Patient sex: M
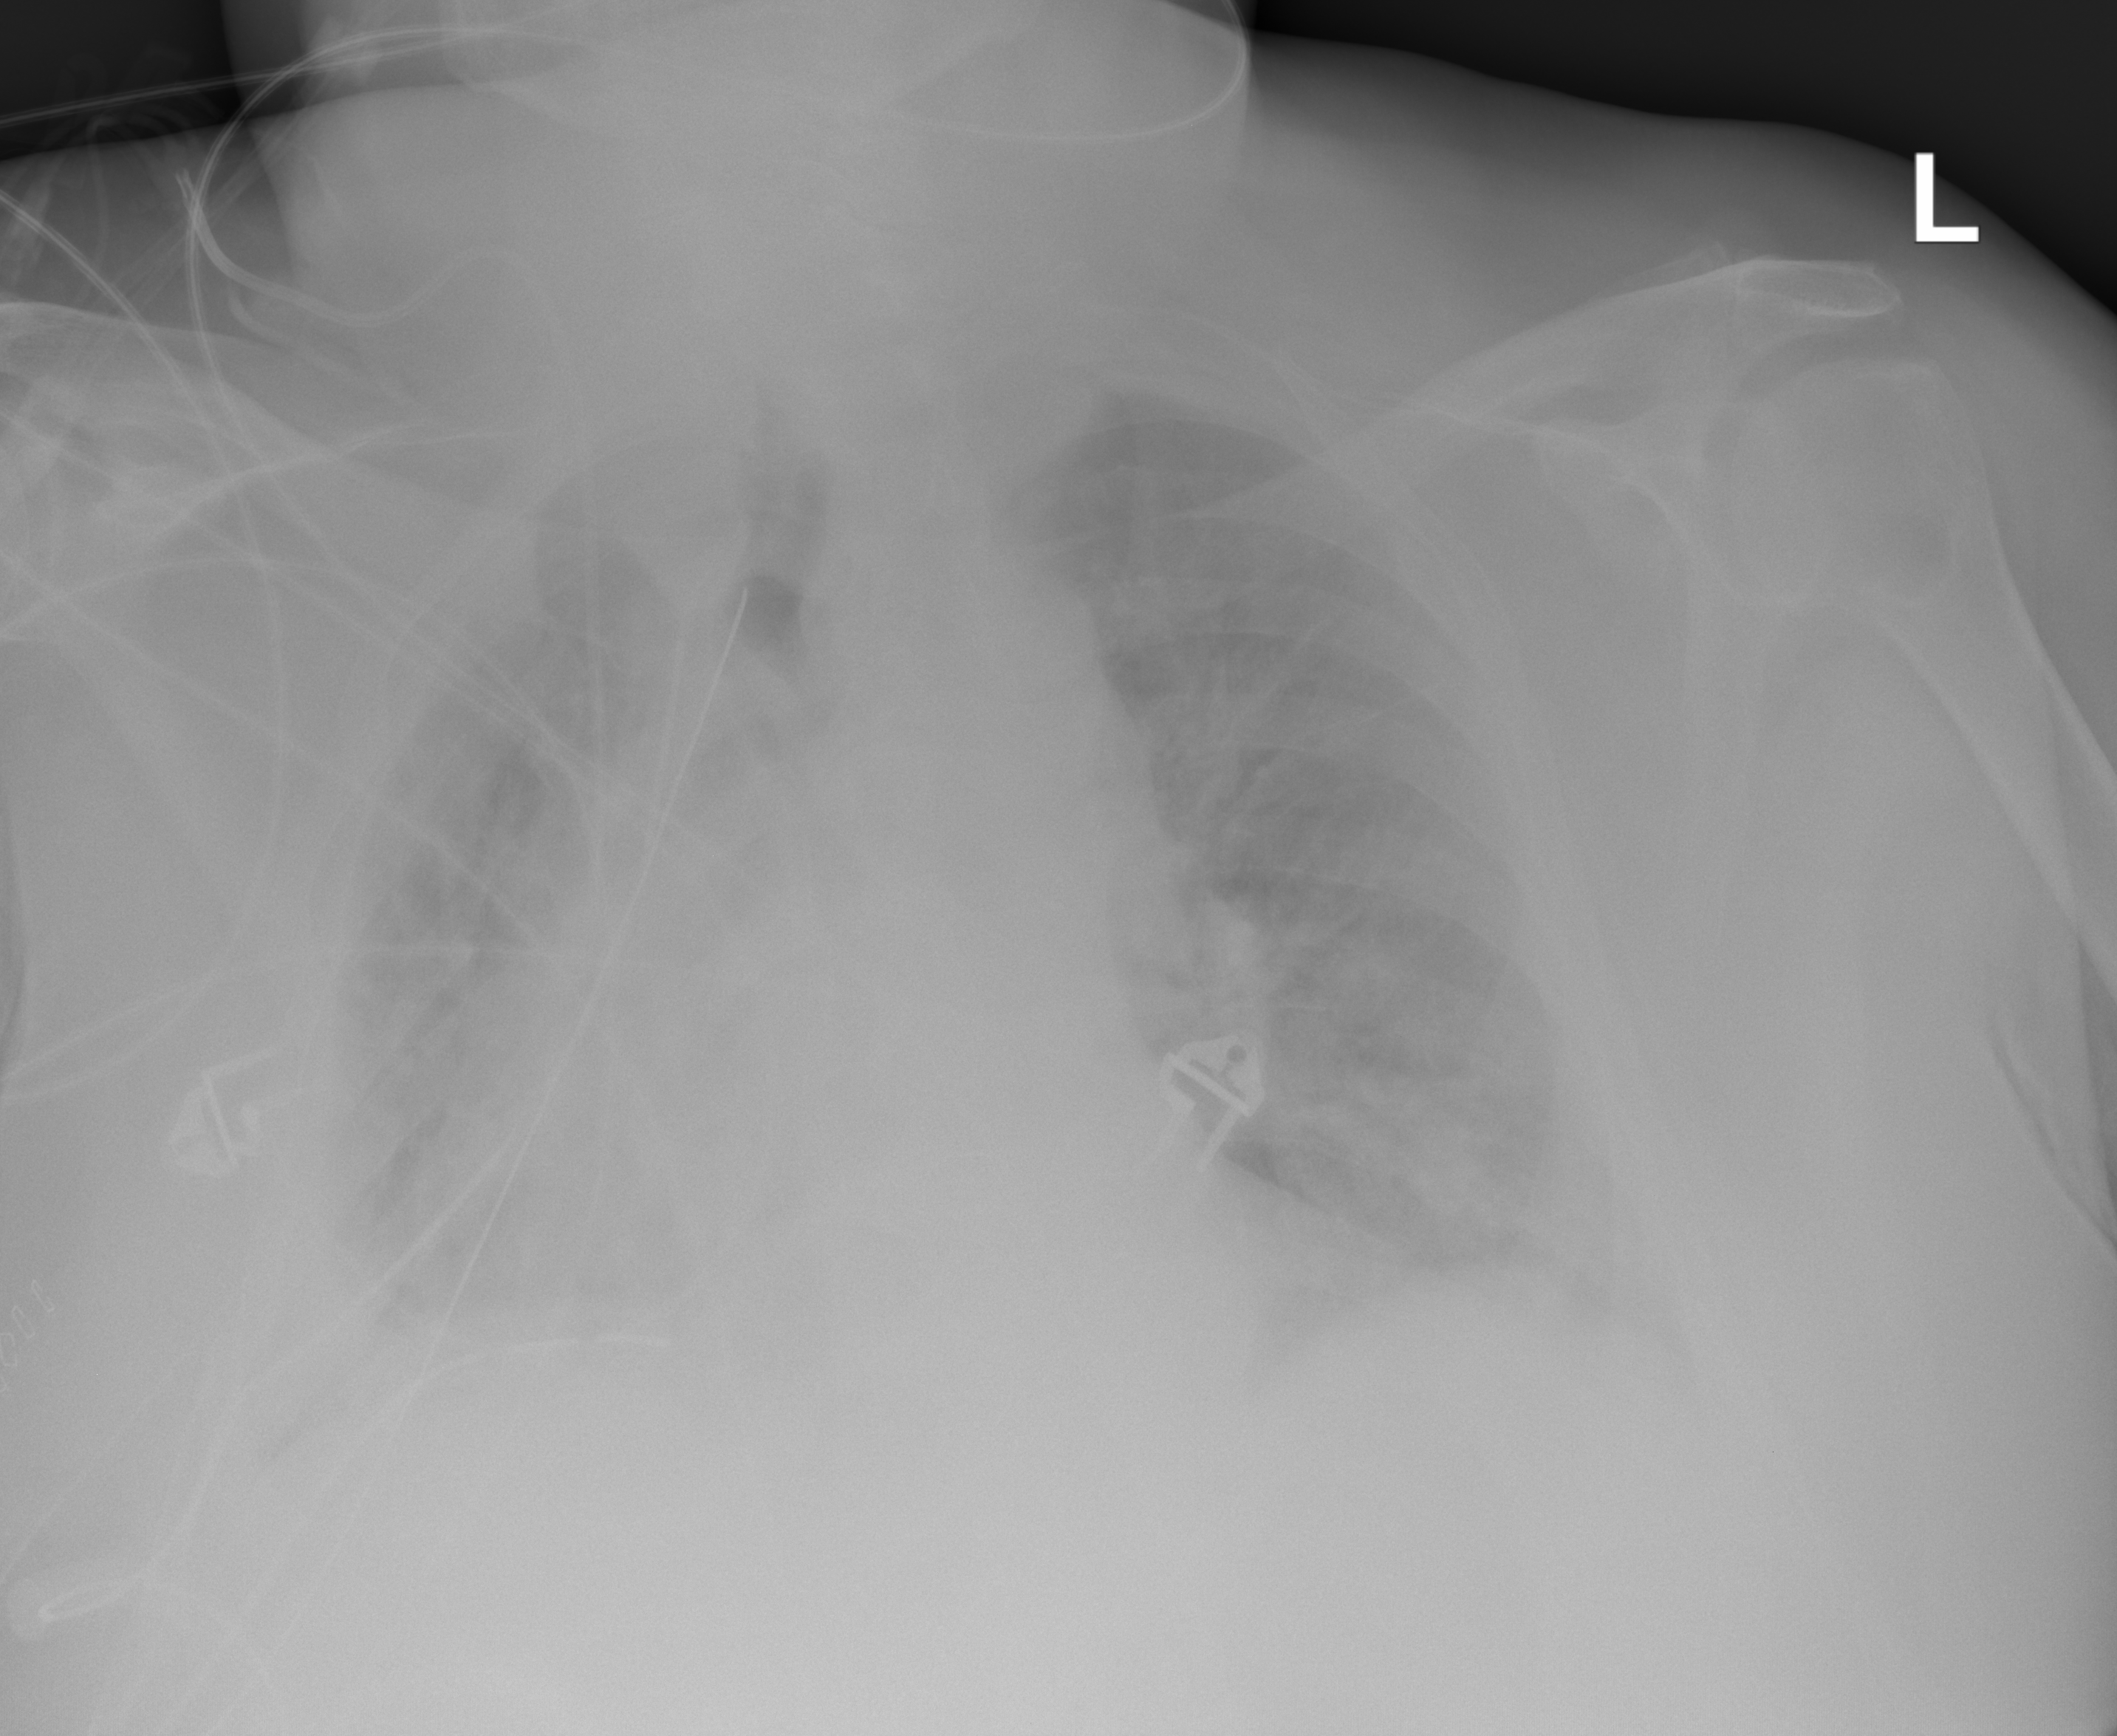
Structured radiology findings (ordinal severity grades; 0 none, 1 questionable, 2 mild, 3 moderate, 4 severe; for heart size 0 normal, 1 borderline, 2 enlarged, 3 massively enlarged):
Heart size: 0
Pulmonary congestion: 3
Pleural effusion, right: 2
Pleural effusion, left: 2
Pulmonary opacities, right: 3
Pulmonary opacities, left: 3
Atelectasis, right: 3
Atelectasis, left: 2